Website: apple
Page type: customer-info-address
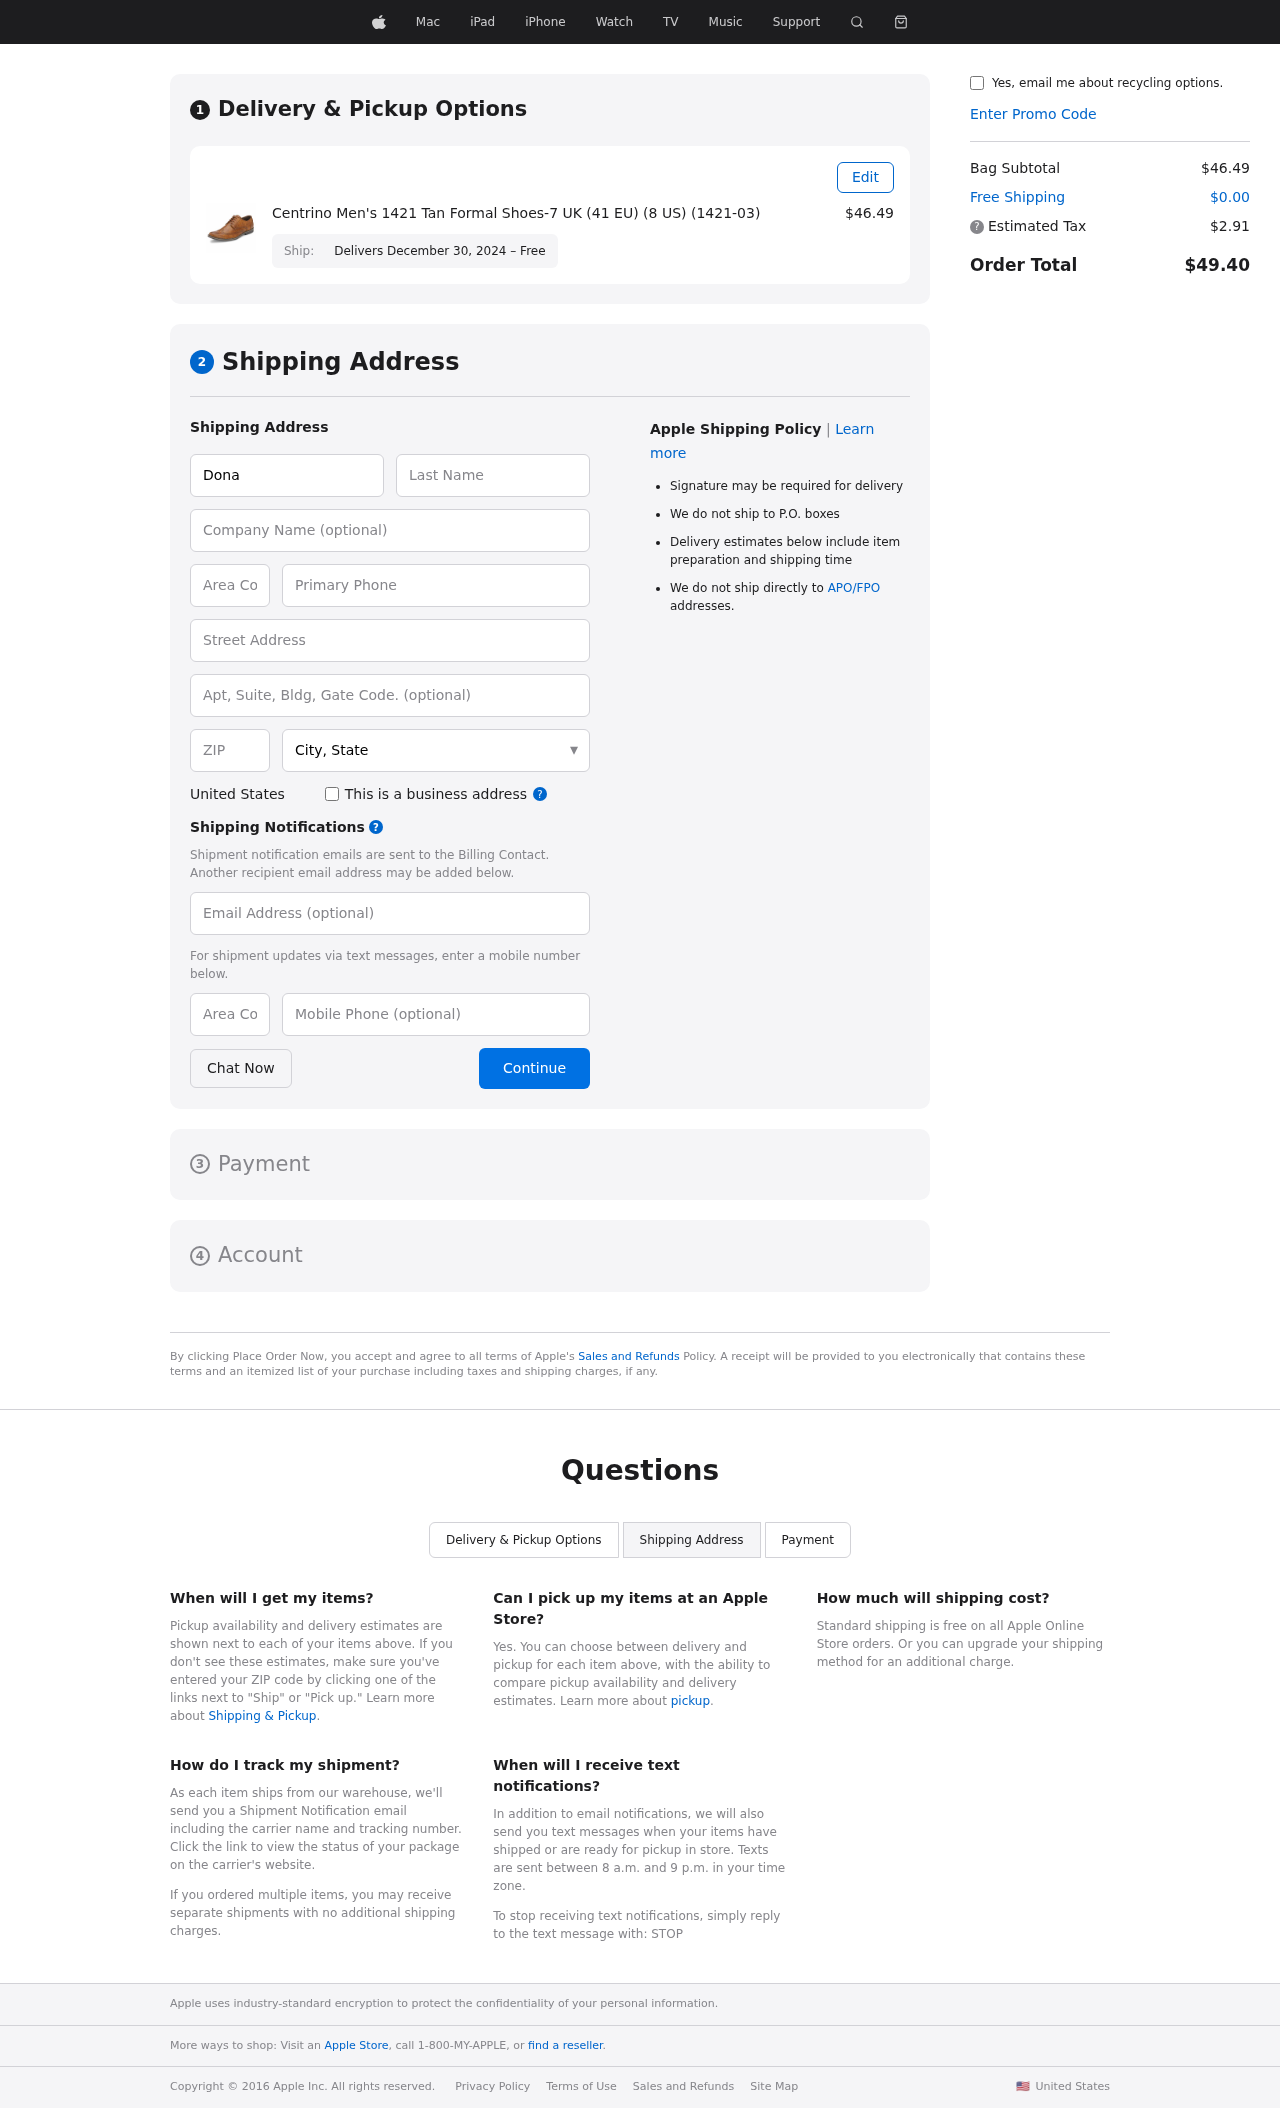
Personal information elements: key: PII_CITY_STATE
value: South Anna, ND
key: PII_COUNTRY
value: United States
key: PII_EMAIL
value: donald_mcdonald@hotmail.com
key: PII_FIRSTNAME
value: Donald
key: PII_LASTNAME
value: Mcdonald
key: PII_PHONE
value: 9779398858
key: PII_PHONE_ALT
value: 4503040894
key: PII_PHONE_ALT_AREA
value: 450
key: PII_PHONE_AREA
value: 977
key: PII_POSTCODE
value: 87077
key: PII_STREET
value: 83592 Rich Estate Apt. 974
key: PII_STREET2
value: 050 Miller Mountain
Product elements: key: PRODUCT1_NAME
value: Centrino Men's 1421 Tan Formal Shoes-7 UK (41 EU) (8 US) (1421-03)
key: PRODUCT1_PRICE
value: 46.49
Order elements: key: ORDER_DELIVERY_DATE
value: Delivers December 30, 2024 – Free
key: ORDER_SUBTOTAL
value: $46.49
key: ORDER_SHIPPING_COST
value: $0.00
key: ORDER_TAX
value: $2.91
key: ORDER_TOTAL
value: $49.40